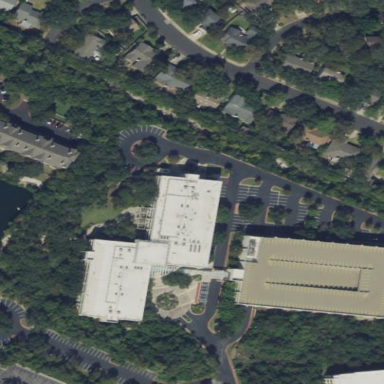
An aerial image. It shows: Commercial building.